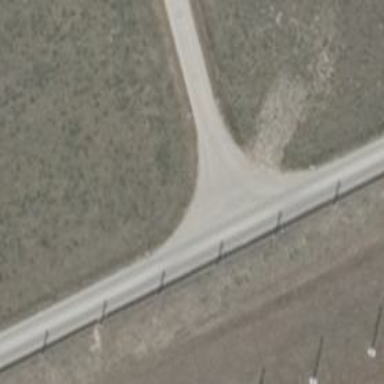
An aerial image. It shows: Asphalt service road.